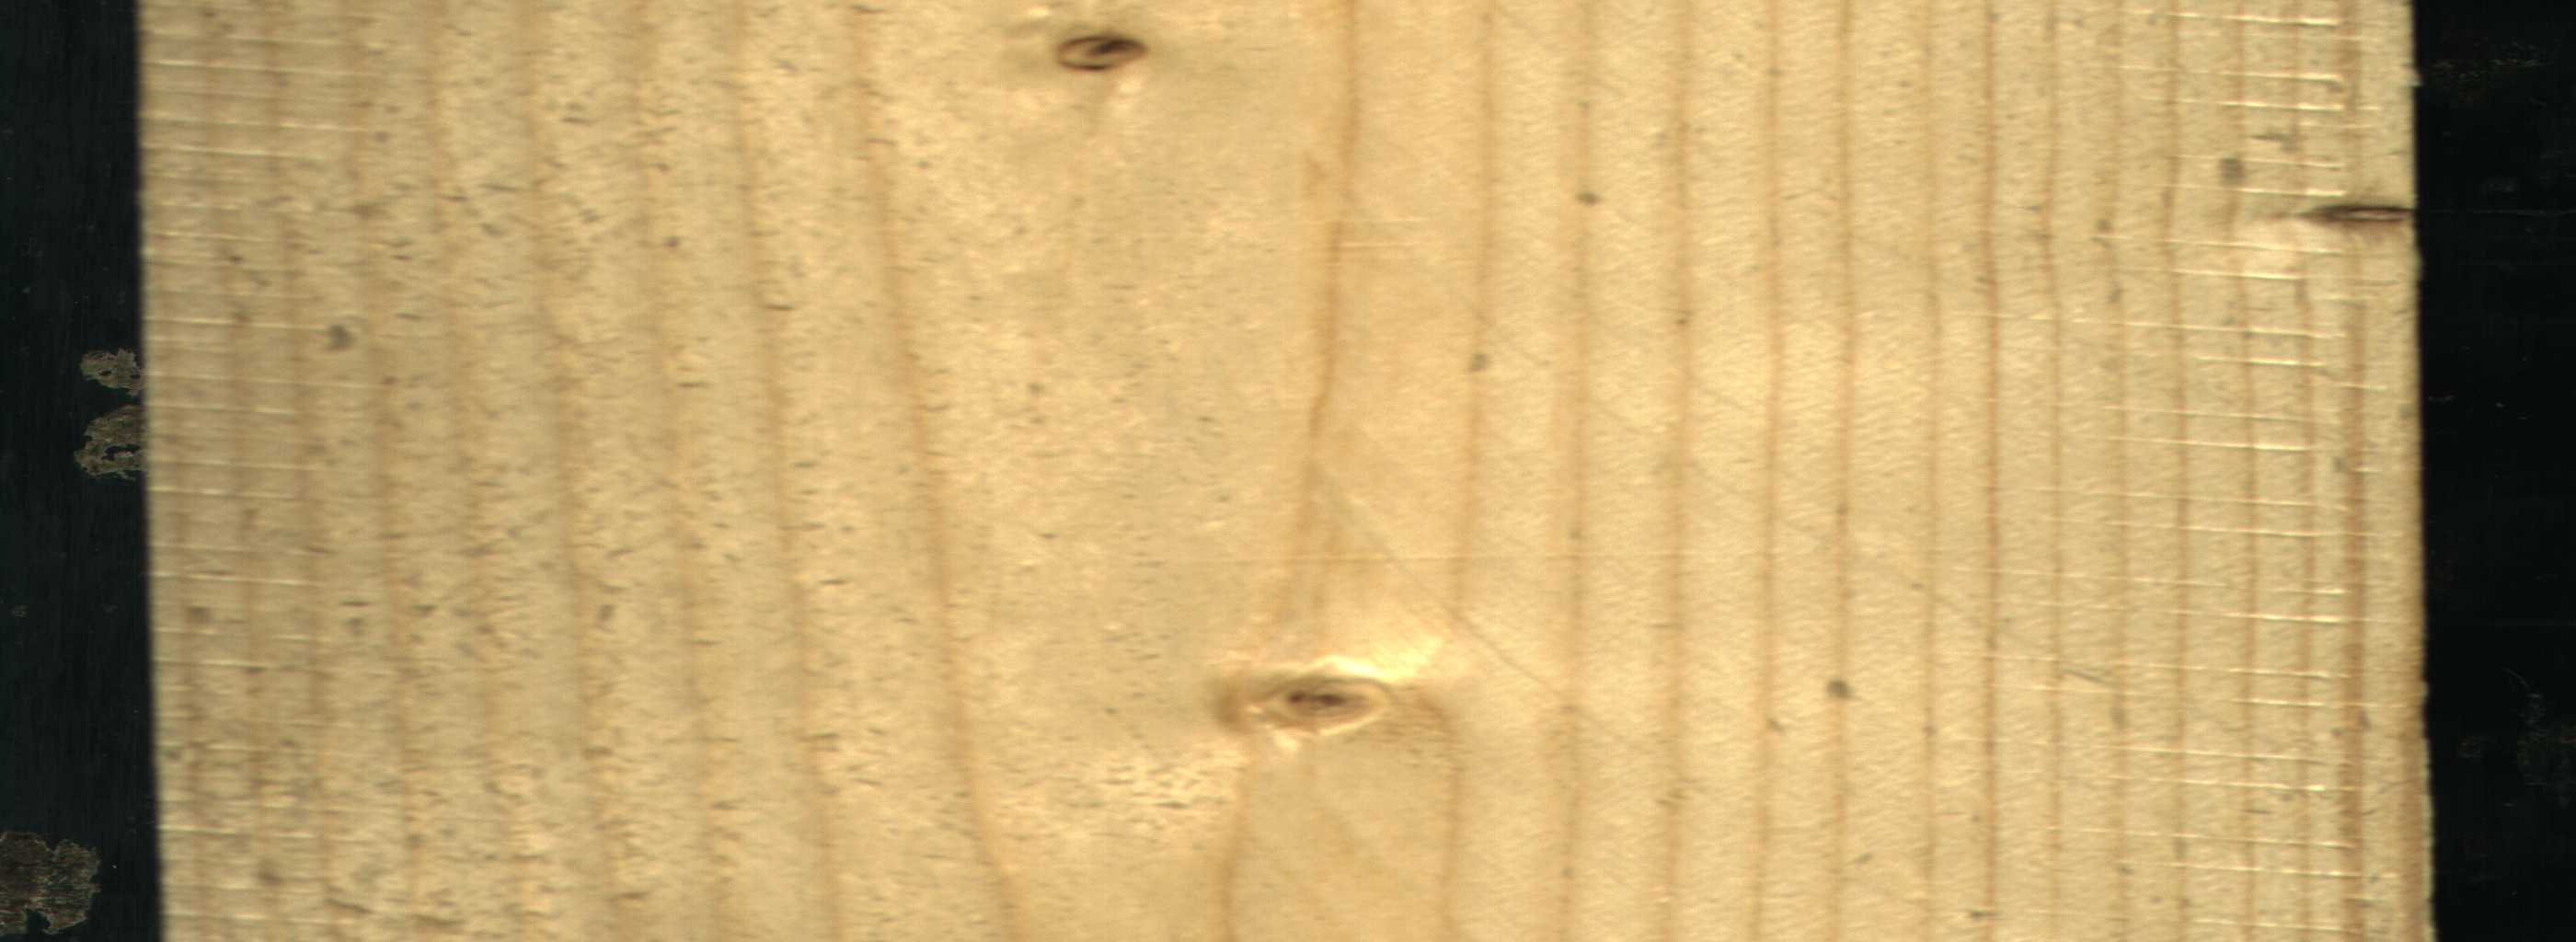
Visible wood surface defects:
Live_Knot
Live_Knot
Live_Knot